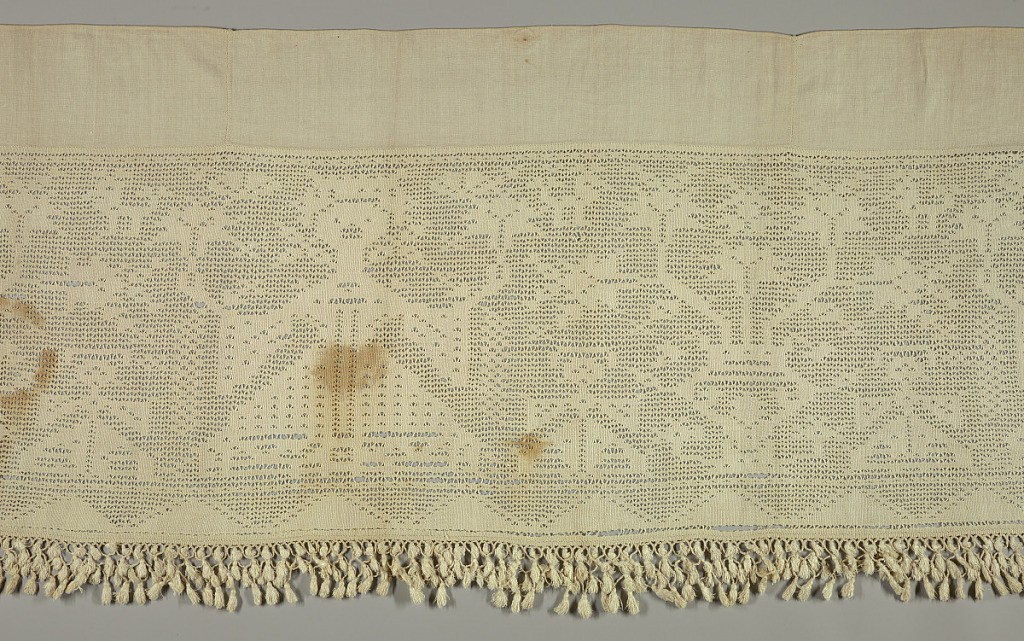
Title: Valance
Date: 18th century
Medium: linen Technique: eccentric weft
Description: Valance of white linen patterned by open weaving also known as "red de telar" or "red de Val de Verdja." Design shows a central female figure holding candles and flanked on either side by large-scale stylized vase form with flowers. In the interstices are small-scale female figures and animals. Heavy fringe on the bottom and band of plain linen at top.